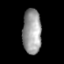
Tissue: prostate
Cell type: Myeloid cells
Senescence score: 0.8183
Nuclear area (px): 827
Mean DAPI intensity: 154.343